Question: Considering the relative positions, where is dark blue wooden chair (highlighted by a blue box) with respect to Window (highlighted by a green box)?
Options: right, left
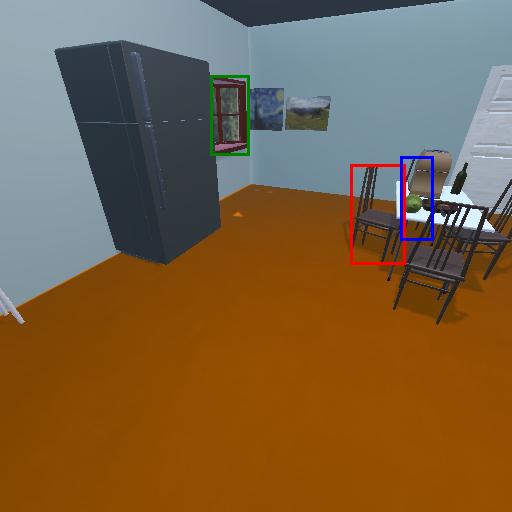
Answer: right